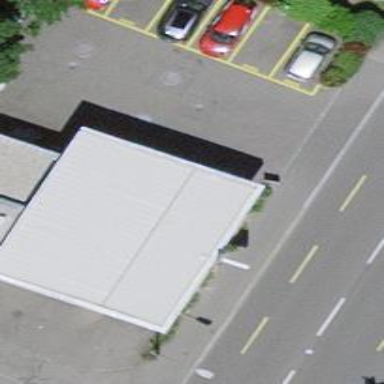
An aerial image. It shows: Fuel station with gasoline available.